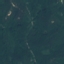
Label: Forest